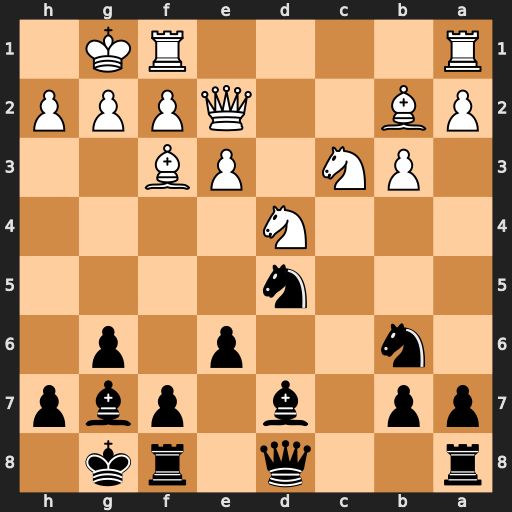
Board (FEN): r2q1rk1/pp1b1pbp/1n2p1p1/3n4/3N4/1PN1PB2/PB2QPPP/R4RK1
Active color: b
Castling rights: -
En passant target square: -
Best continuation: Nxc3 Bxc3 e5